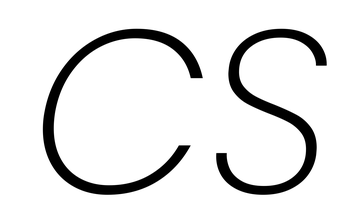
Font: Poppins-ExtraLightItalic